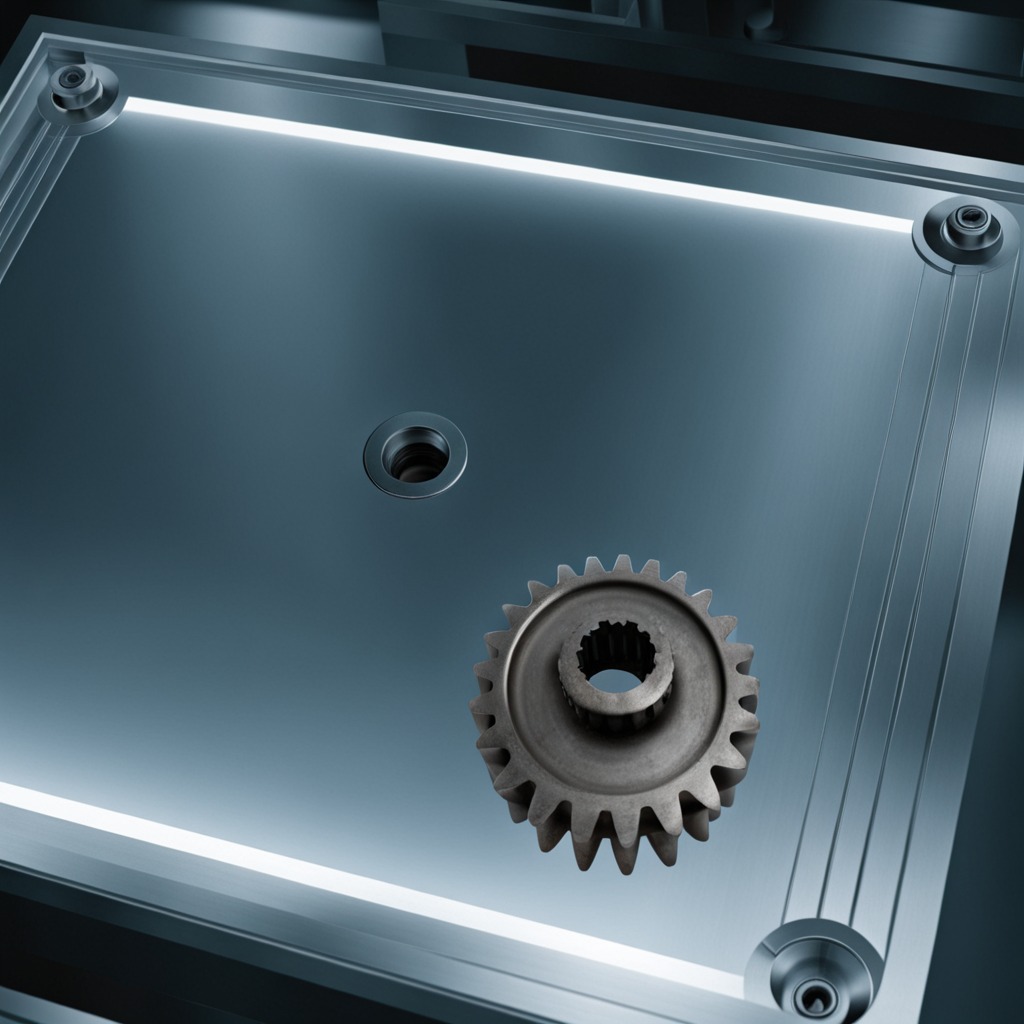
A steel gear with teeth is lying on the metal table in a machine shop under fluorescent lights.